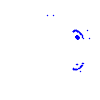
Particle: electron